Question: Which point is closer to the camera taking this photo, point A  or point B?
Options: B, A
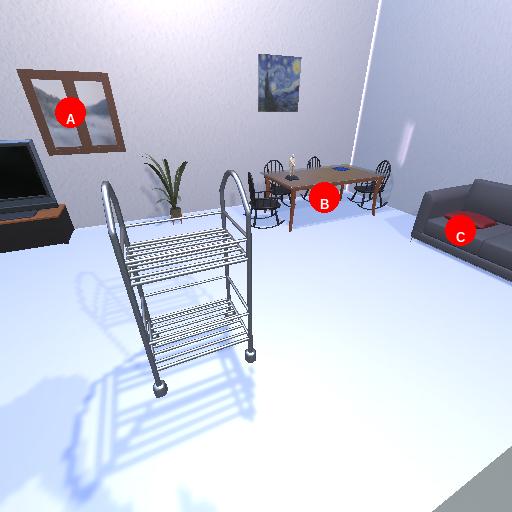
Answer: B